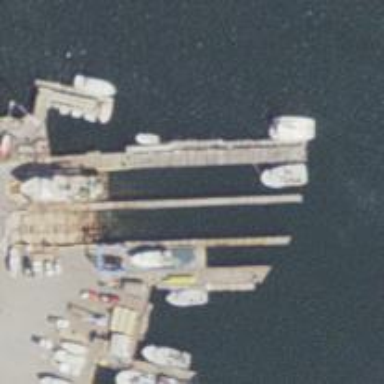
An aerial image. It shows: Man-made pier.